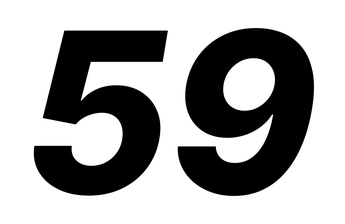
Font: Inter-Italic_ExtraBold_Italic